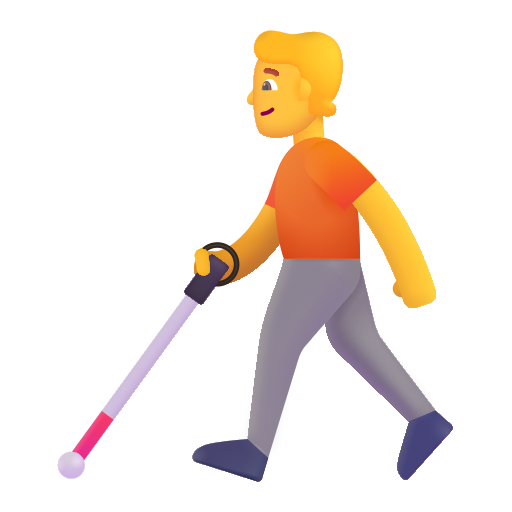
person with white cane color default